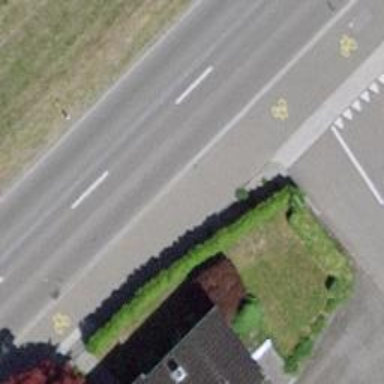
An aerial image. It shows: Hedge barrier.